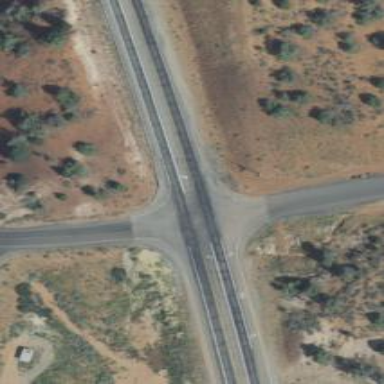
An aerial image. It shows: Asphalt road classified as trunk highway.